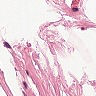
Metastatic tissue present: no